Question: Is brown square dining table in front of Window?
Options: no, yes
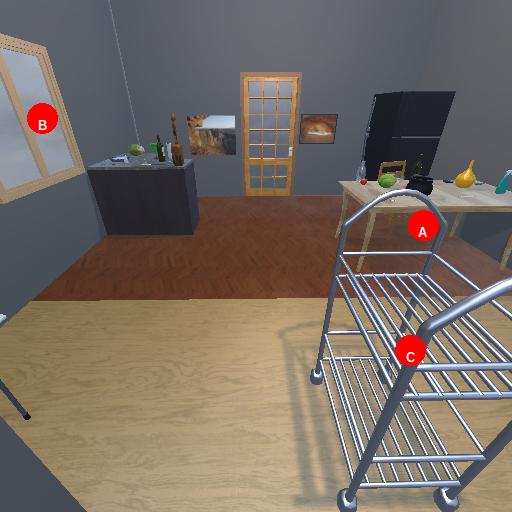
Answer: no